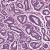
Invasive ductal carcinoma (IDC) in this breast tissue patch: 1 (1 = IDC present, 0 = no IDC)